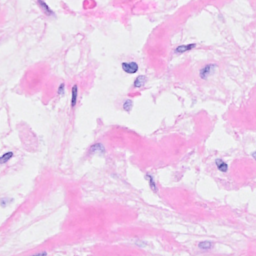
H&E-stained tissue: Breast